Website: macys
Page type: customer-info-address
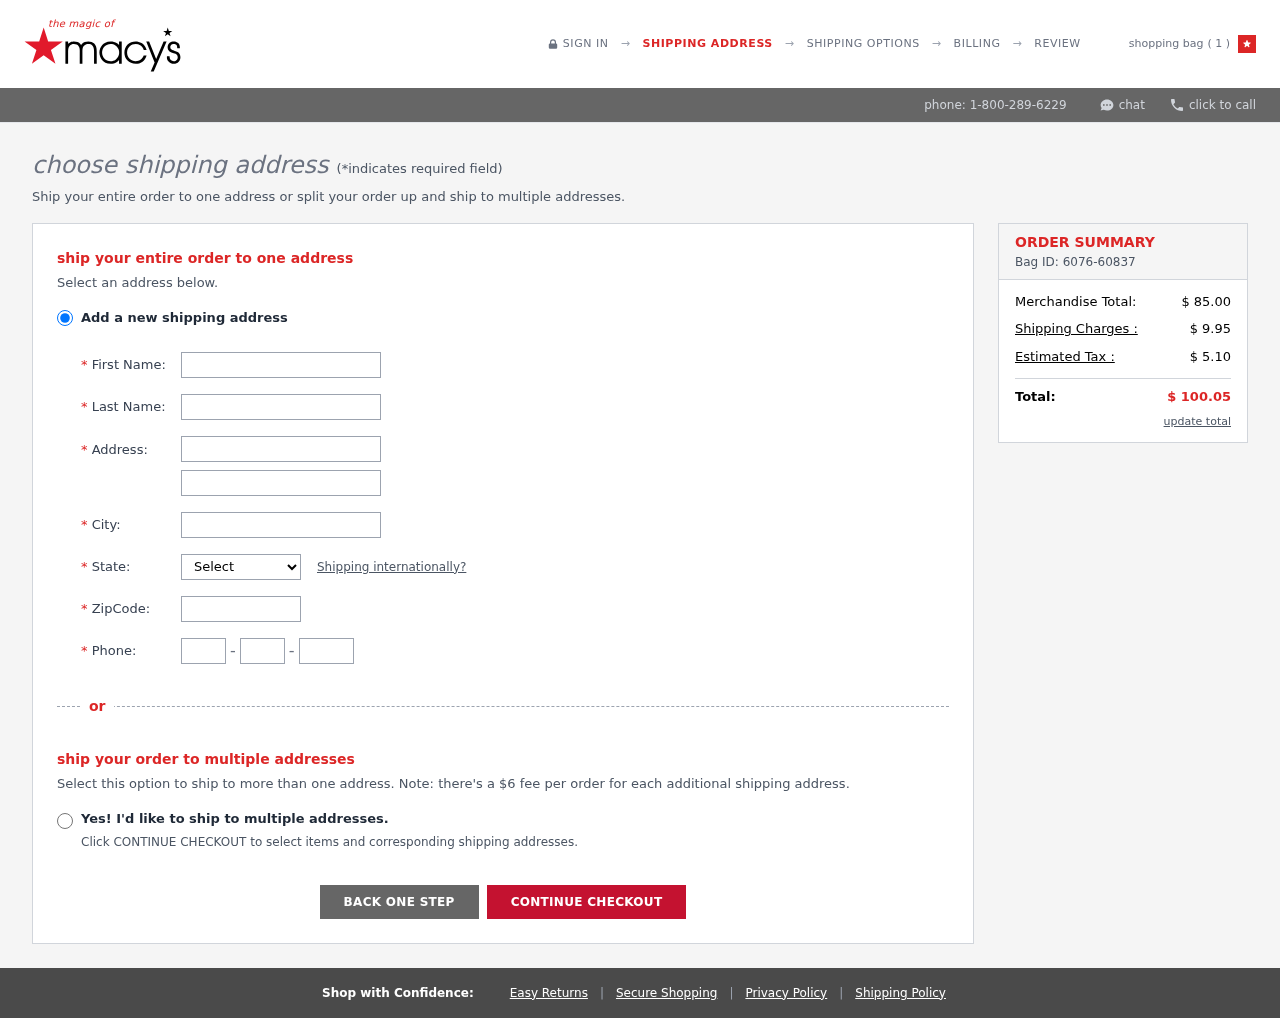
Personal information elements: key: PII_CITY
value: South Davidfort
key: PII_FIRSTNAME
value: Anna
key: PII_LASTNAME
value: Macias
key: PII_PHONE_AREA
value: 351
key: PII_PHONE_PREFIX
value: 627
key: PII_PHONE_SUFFIX
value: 6128
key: PII_POSTCODE
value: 94072
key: PII_STATE_ABBR
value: MA
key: PII_STREET
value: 71250 Gray Vista
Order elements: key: ORDER_NUM_ITEMS
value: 1
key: ORDER_ID
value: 6076-60837
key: ORDER_SUBTOTAL
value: $ 85.00
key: ORDER_SHIPPING_COST
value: $ 9.95
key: ORDER_TAX
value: $ 5.10
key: ORDER_TOTAL
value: $ 100.05